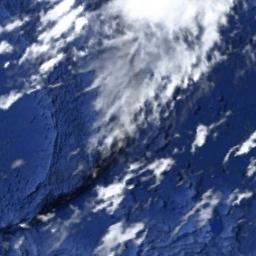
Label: cloud